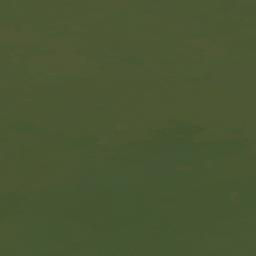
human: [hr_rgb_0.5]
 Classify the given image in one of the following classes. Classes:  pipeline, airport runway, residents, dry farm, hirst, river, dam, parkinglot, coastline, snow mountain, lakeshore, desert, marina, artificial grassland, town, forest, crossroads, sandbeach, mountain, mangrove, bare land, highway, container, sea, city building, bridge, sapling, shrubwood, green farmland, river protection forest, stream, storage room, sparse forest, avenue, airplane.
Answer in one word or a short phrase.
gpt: sea